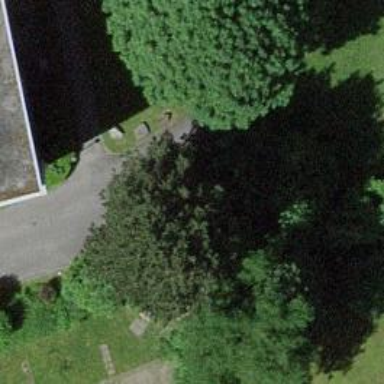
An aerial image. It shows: Parking entrance.